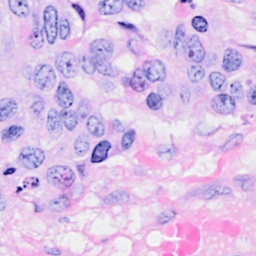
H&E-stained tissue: Breast